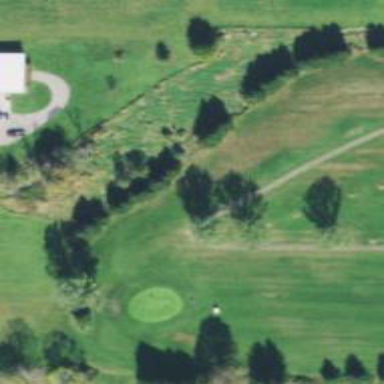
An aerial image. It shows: Path for both roads and golfers.